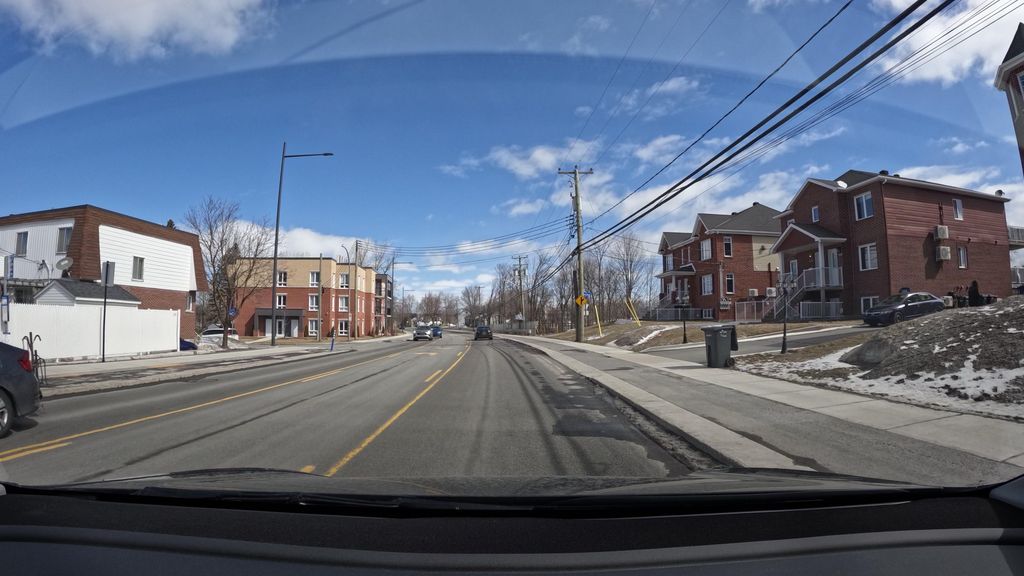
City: montreal